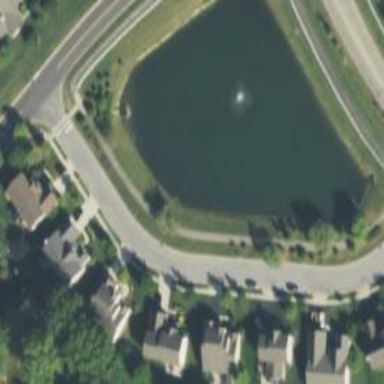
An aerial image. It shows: Pond with natural water.